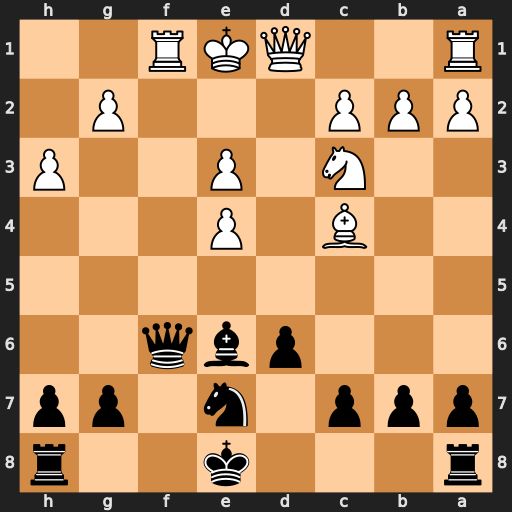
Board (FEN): r3k2r/ppp1n1pp/3pbq2/8/2B1P3/2N1P2P/PPP3P1/R2QKR2
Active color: b
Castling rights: Qkq
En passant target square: -
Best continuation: Qh4+ Kd2 Bxc4